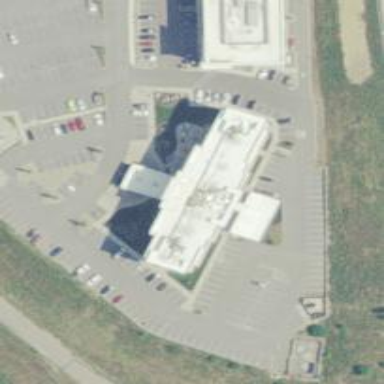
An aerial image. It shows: Commercial building.